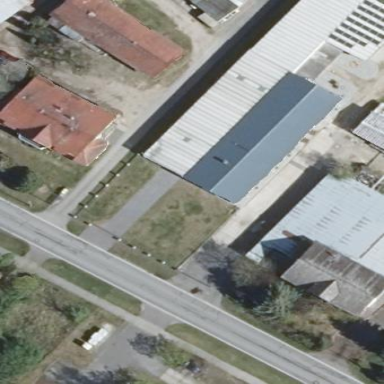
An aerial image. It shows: Industrial building.